Field crop: maize
Growth stage: 2
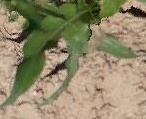
Species: maize